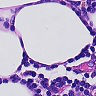
Metastatic tissue present: no